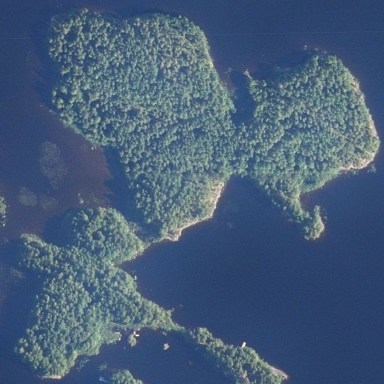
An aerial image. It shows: Islet surrounded by woodland.